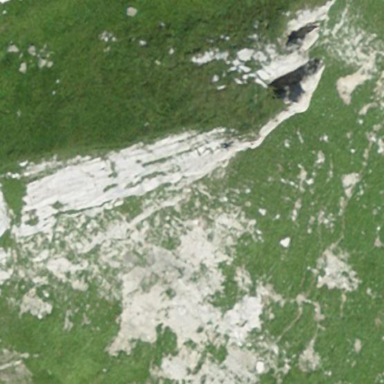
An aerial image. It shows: Landscape of bare rock.